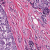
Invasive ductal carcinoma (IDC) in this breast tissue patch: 1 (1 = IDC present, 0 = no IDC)